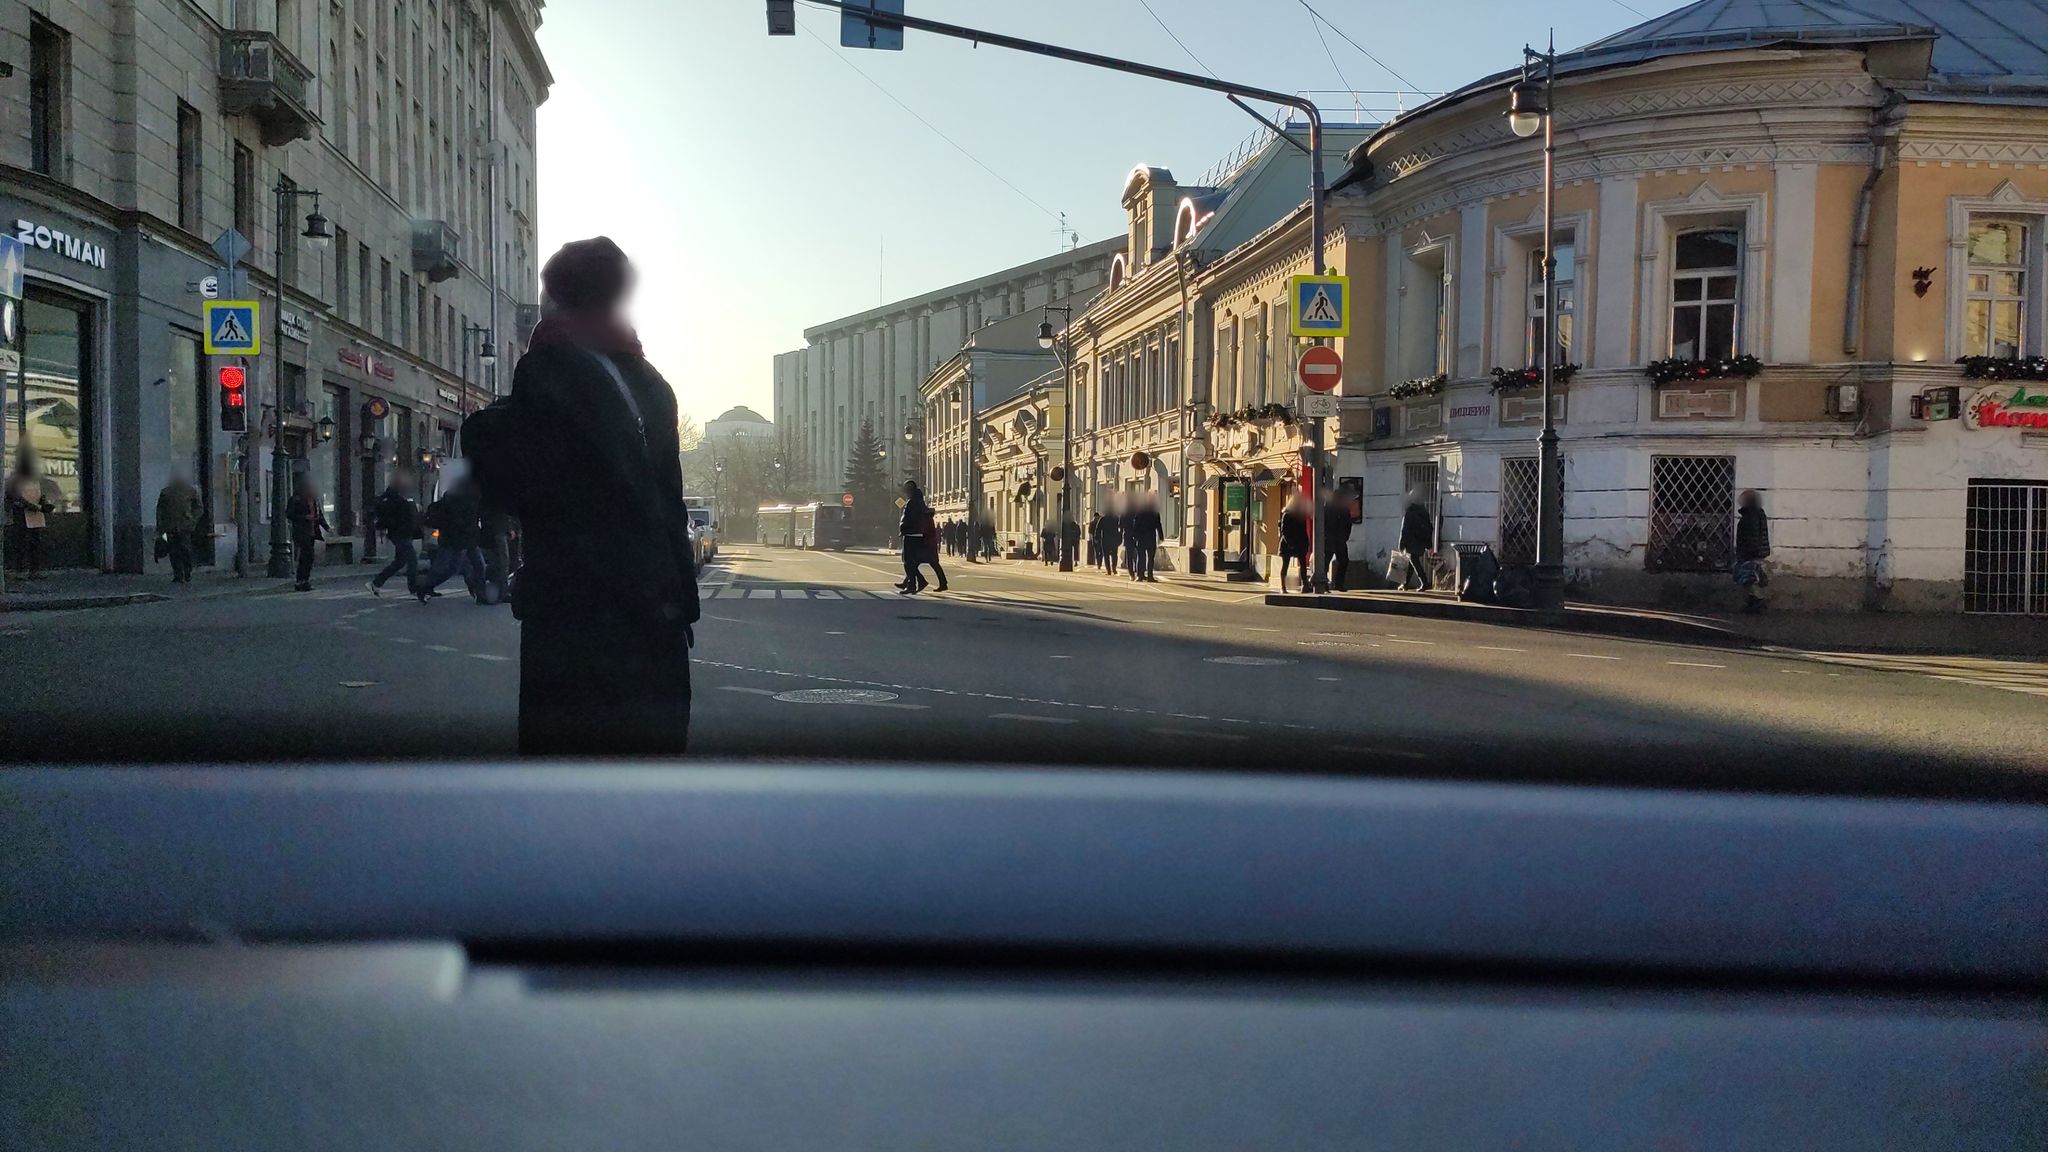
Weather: snowy
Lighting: day
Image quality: good
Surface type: driving surface
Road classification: unclassified
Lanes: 1
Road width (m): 7.8
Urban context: urban centre
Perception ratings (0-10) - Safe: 4.77, Lively: 5.7, Beautiful: 5.04, Boring: 7.94, Depressing: 4.4, Wealthy: 3.78